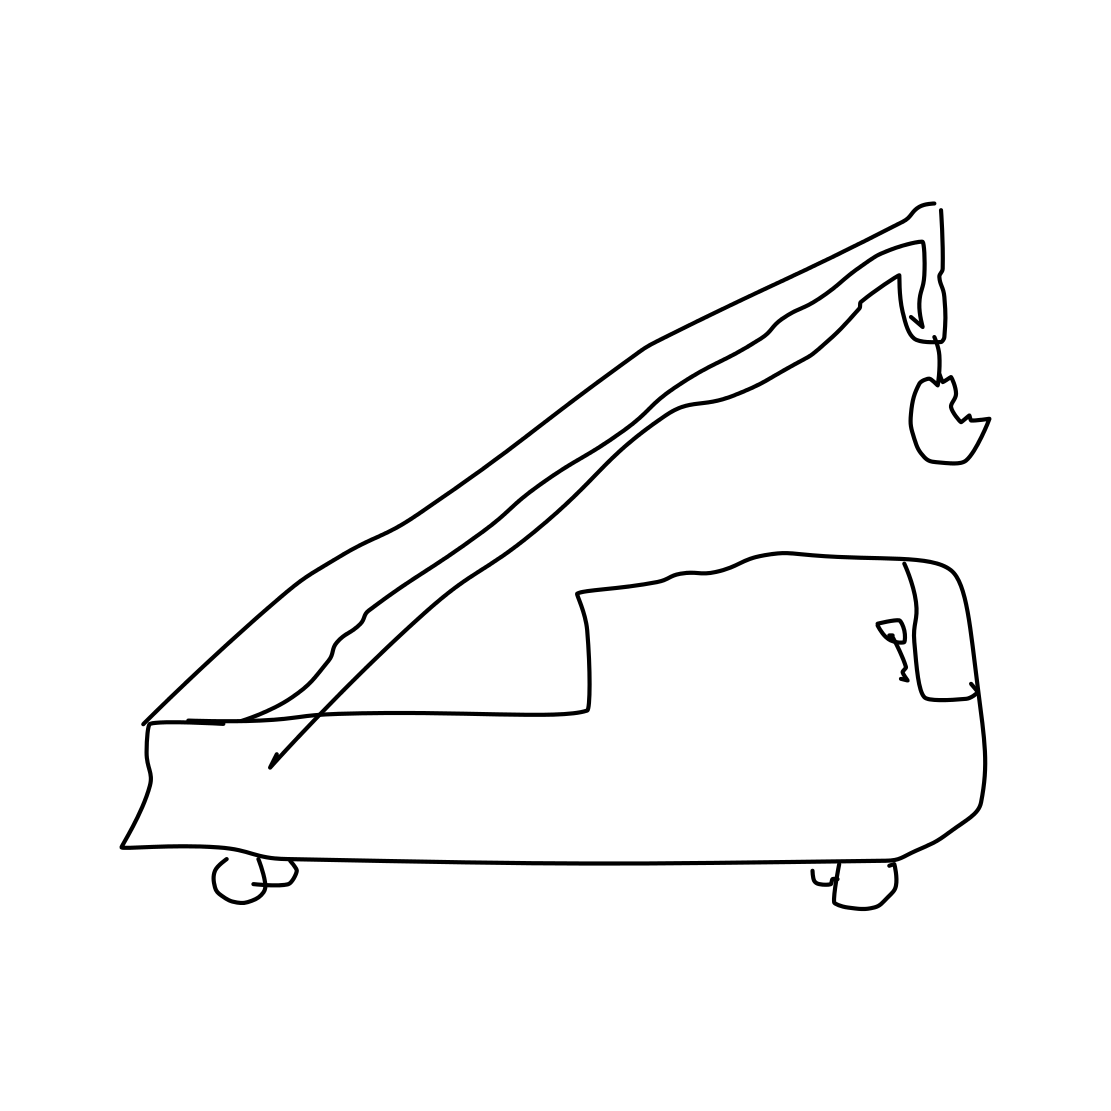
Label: crane (machine)